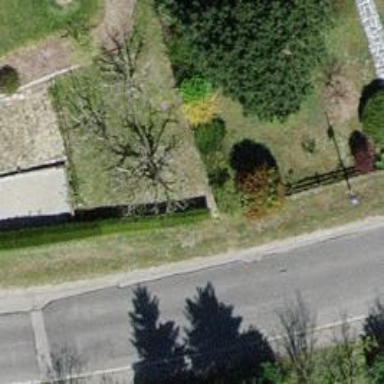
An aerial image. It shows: Hedge acting as barrier.